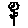
Label: flower